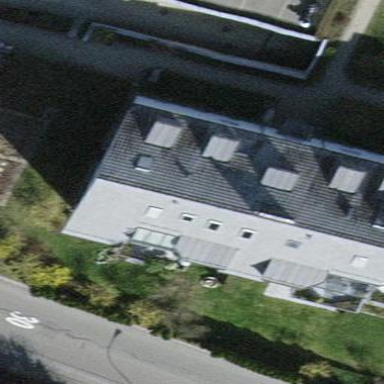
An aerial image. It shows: Building with tiled roof.